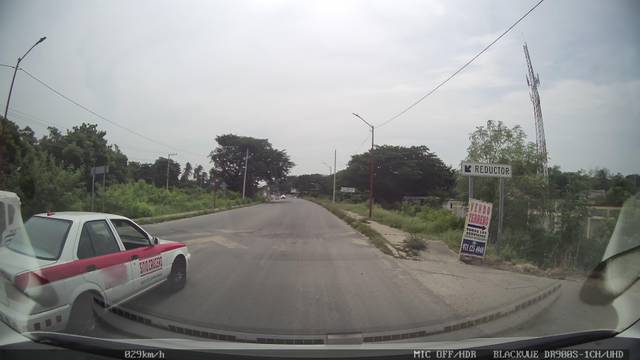
Region: Mexico
Coordinates: 16.448, -95.011